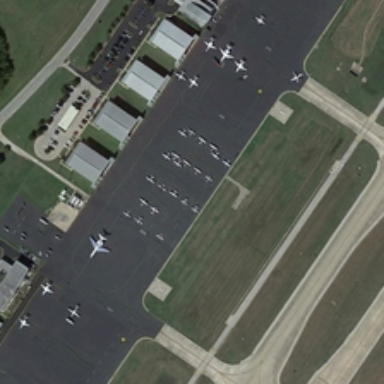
Many of the planes were docked on the wide .